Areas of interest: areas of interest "Greentown Yucheng · Lilan Xuan"
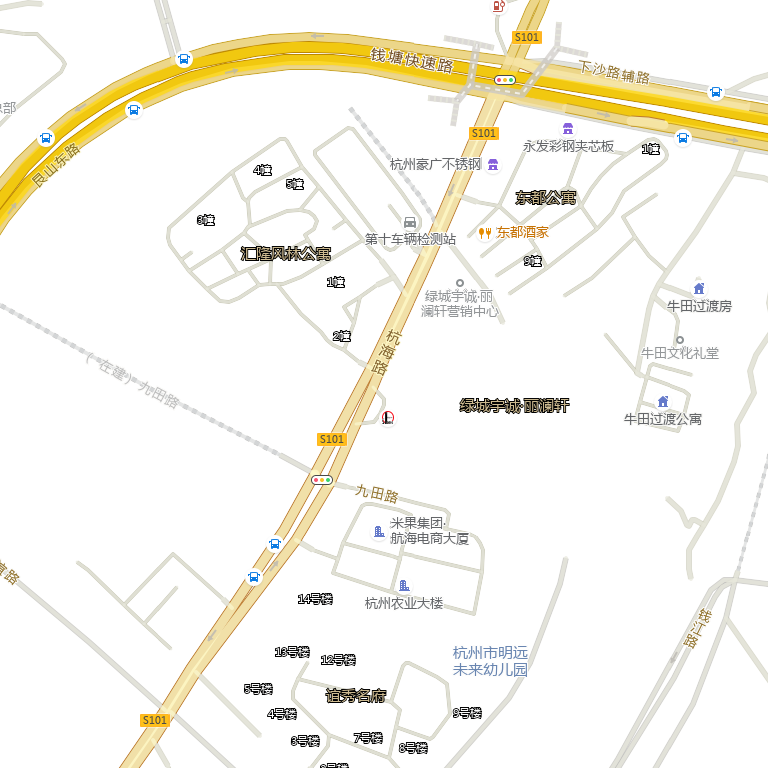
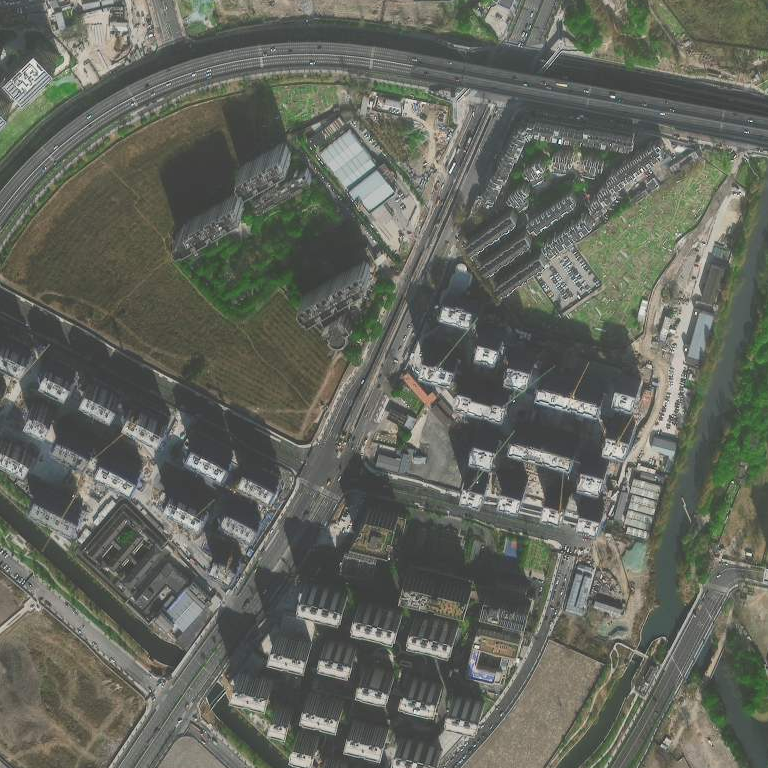